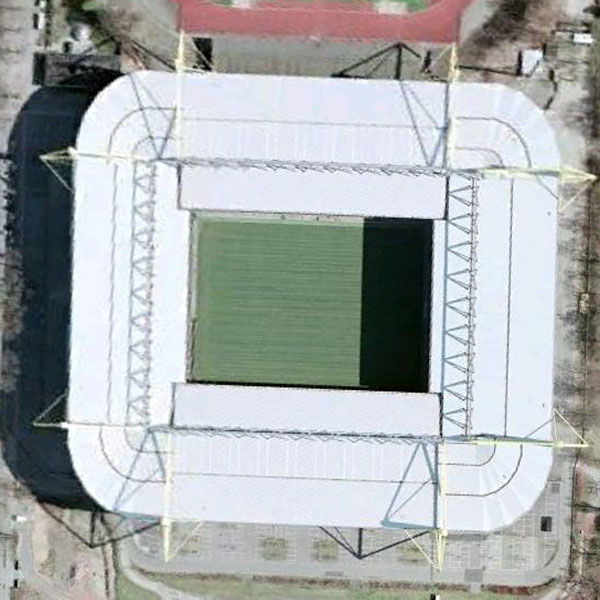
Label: Stadium